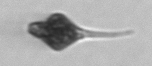
Label: Euglena